Question: I want to write an application, which will:
- - -
So, when I open my gmail interface, I see list with my contacts on the left side of page. I can open chat with people from this list, I can change status and name (near my little google+ avatar).

Is exists some Google API for changing google-talk status (special message)? Can I do it using some RubyOnRails gems?
Thanks.
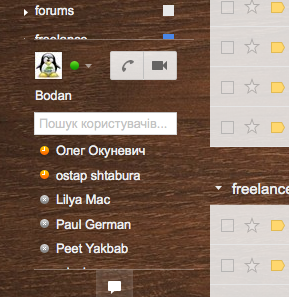
Answer: So, this pretty lines of ruby code ( using xmpp4r gem ),
change your google_talk status and send chat_message to your friend.
Thank you, @Arkan!
'''
require 'xmpp4r'
# init jabber client
client_jid = Jabber::JID.new( 'your_email@gmail.com' )
client = Jabber::Client.new( client_jid )
client.connect 'talk.google.com'
client.auth 'your_gmail_password'
# change google_talk status
client.send( Jabber::Presence.new.set_show( :chat ).set_status( 'Your New GoogleTalk status' ) )
# send chat_message to friend
friend = Jabber::JID.new("your_friend_email@gmail.com")
message = Jabber::Message::new(friend, "it's chat message").set_type(:normal).set_id('1')
client.send(message)
'''
I love ruby ^_^ !